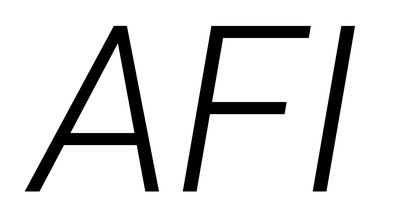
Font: Roboto-Italic_Light_Italic